Question: I'm using Sencha Architect 2 to create an application. I've run into an issue a few different times while writing event handlers where I cannot access data.
Specifically, I am trying to write an AfterRender function to programmatically select the first item in a combobox. The combobox is populated from a JSON store, which loads fine. I'm not able to access loaded data, so I have the following code in the function to log what is available:
'''
onComboboxAfterRender: function(abstractcomponent, options) {
// abstractcomponent.value = abstractcomponent.store.data.items[0].date;
console.log(abstractcomponent);
console.log(abstractcomponent.store);
console.log(abstractcomponent.store.data);
console.log(abstractcomponent.store.data.items);
console.log(abstractcomponent.store.data.items[0]);
}
'''
The following is the javascript console output:

As can be seen, in 'abstractcomponent.store.data', the third item logged, items is shown to be empty. Yet if I drill in, items is an array with three entries.
Obviously I'm doing something fundamentally wrong. I would appreciate advice on how to access store data from inside the After Render handler, as well as if there's some sort of fundamental ExtJS/JavaScript/JavaScript console misconception that I have, because it makes no sense to me what is occurring.
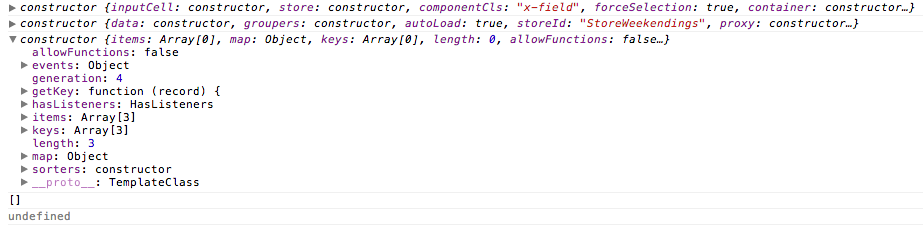
Answer: It's a reference. When you outputted it to the console the store had not yet been populated.
However when you use Chrome/Firebug and expand the console it is now there and will be filled out.